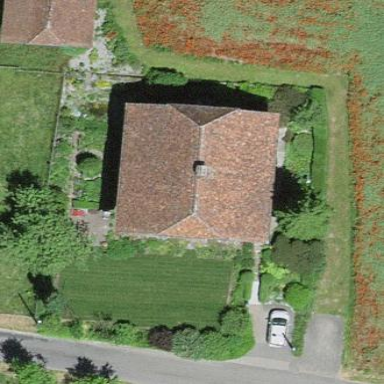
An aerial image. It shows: Half-hipped roof house.